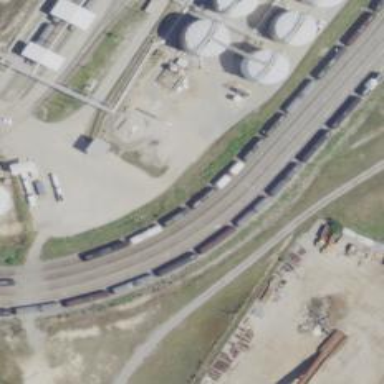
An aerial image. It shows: Railway spur service.